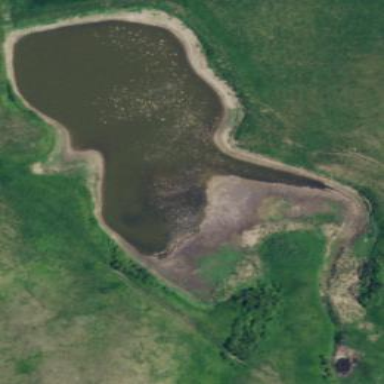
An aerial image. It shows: Reservoir.